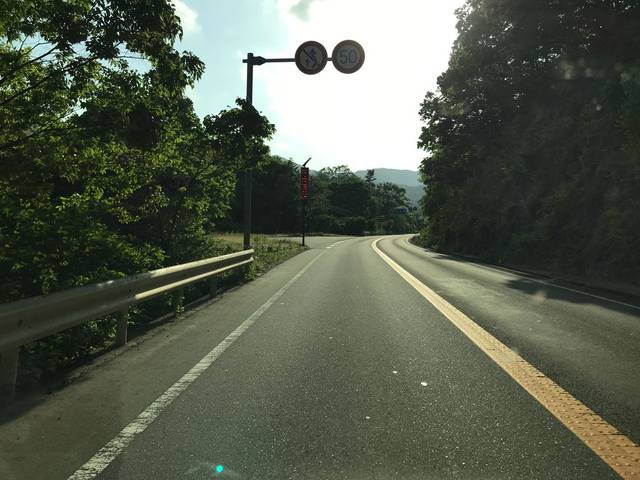
Region: Japan
Coordinates: 37.766, 140.854